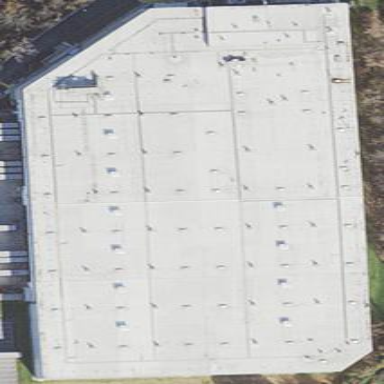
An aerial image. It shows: Manufacturing building.